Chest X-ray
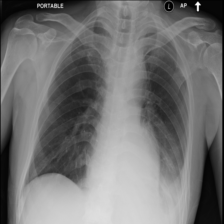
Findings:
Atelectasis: negative
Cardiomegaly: negative
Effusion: positive
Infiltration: negative
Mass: negative
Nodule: negative
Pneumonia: negative
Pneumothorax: negative
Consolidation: negative
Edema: negative
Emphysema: negative
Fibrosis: negative
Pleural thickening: negative
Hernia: negative